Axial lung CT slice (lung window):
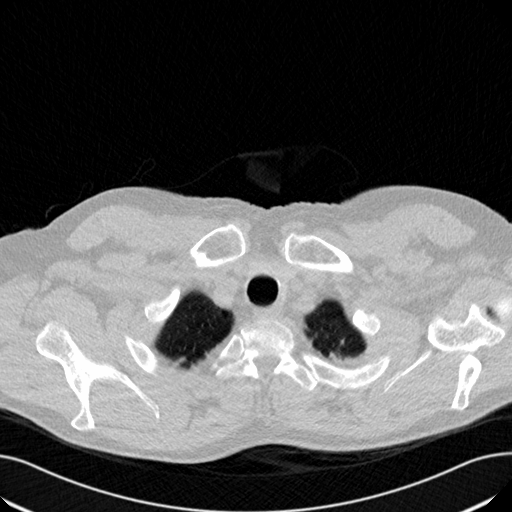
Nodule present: no